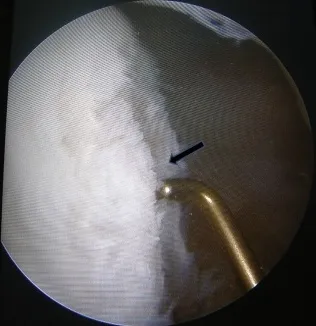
A. Cartilage defect on the femoral lateral condyle with a diameter of 3 cm (pointed by the arrow).
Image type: endoscopy (arthroscopy)